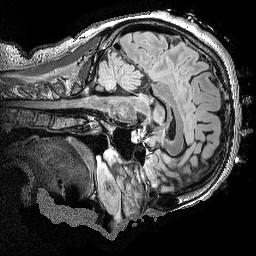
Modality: FLAIR
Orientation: sagittal
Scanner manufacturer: siemens
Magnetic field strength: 3 T
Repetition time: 5 s
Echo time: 0.391 s